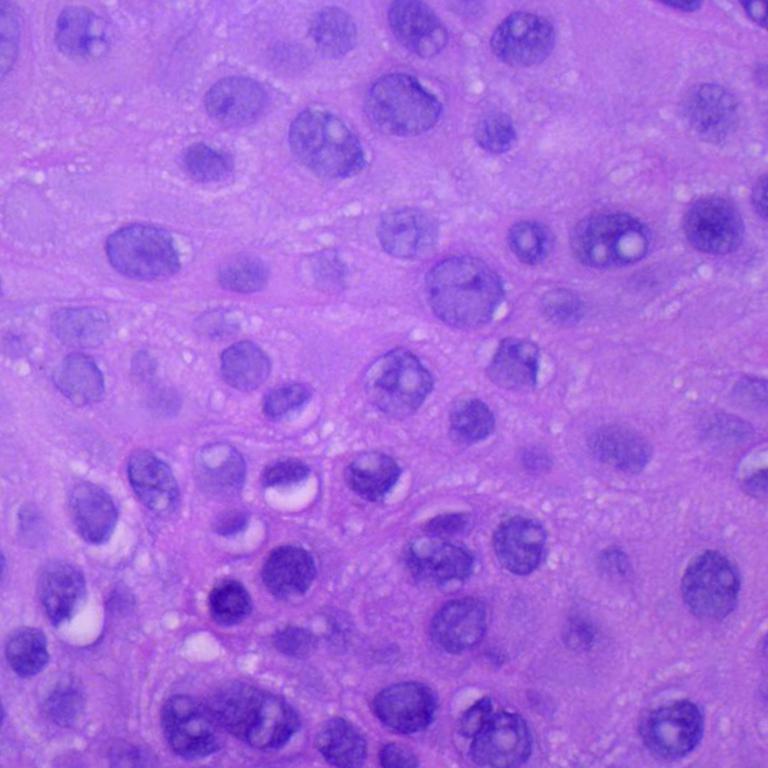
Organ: lung
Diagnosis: squamous carcinomas